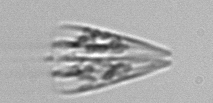
Label: Licmophora